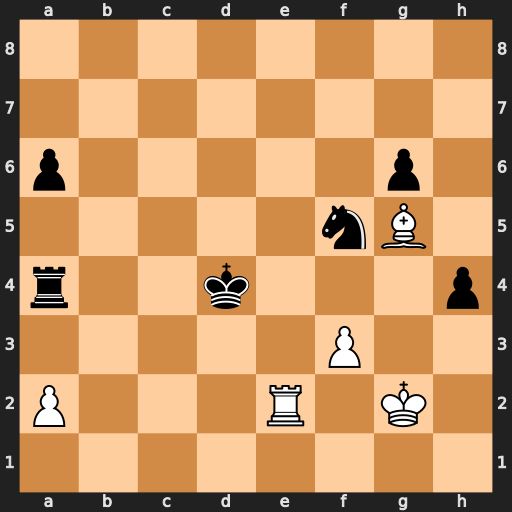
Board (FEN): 8/8/p5p1/5nB1/r2k3p/5P2/P3R1K1/8
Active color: w
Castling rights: -
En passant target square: -
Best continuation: Re4+ Kc5 Rxa4